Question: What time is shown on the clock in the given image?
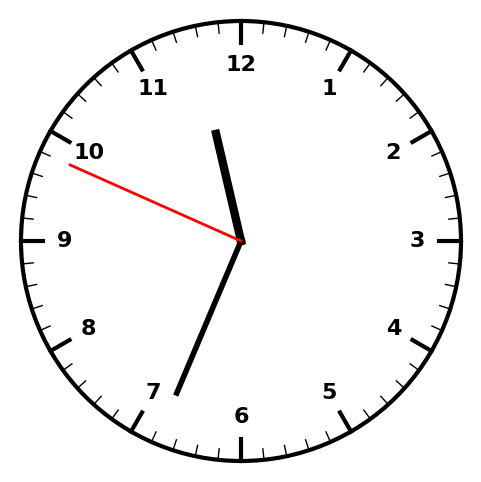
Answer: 11:33:49